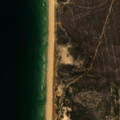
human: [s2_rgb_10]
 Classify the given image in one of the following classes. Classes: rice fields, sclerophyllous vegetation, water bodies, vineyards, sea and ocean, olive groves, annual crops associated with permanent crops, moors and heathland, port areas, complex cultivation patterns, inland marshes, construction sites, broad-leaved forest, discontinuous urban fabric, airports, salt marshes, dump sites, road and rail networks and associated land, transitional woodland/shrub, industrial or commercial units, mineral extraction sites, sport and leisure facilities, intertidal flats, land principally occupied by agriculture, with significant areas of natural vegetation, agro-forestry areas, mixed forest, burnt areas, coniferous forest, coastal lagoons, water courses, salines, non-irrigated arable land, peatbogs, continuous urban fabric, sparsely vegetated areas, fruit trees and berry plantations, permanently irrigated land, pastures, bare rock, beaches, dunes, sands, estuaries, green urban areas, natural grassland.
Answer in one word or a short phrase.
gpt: coniferous forest, moors and heathland, transitional woodland/shrub, beaches, dunes, sands, sea and ocean